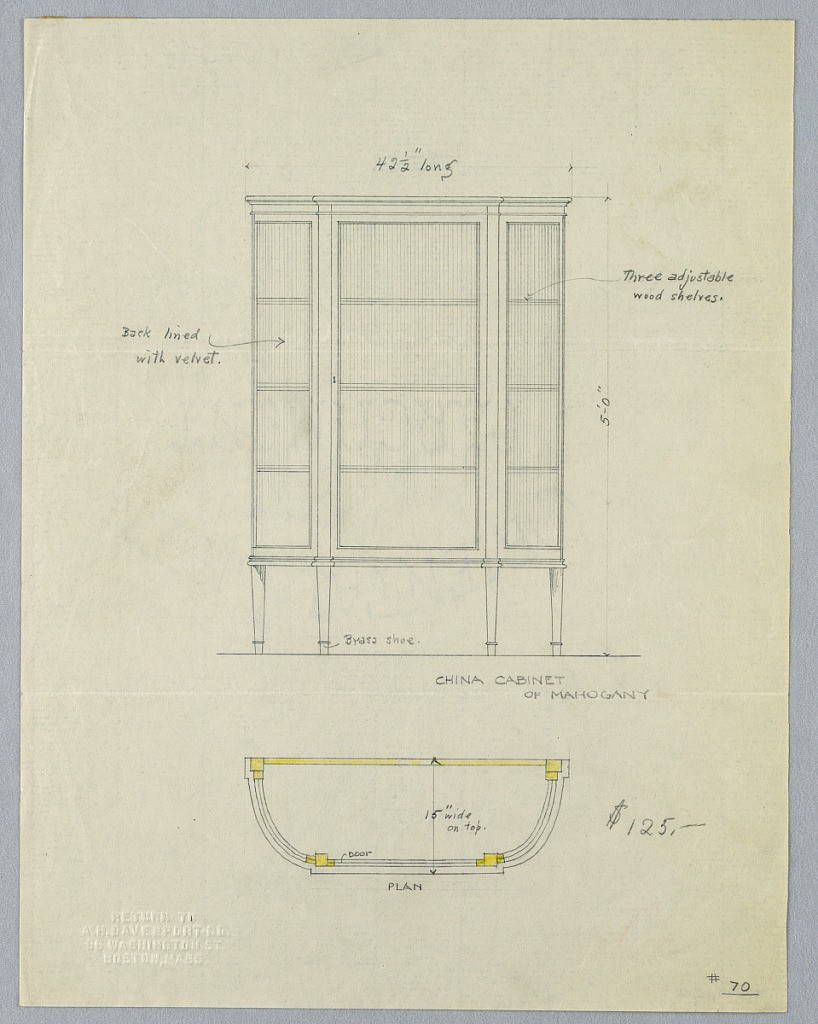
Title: Design for China Cabinet of Mahogany in Elevation and Plan
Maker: A.N. Davenport Co.
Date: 1900–05
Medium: Graphite and yellow color pencil on thin cream paper
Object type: Drawing
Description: Elevation: rectangular tri-partite front with glass door and 3 shelves raised on 4 straight tapering legs.  Plan: semi-circular cabinet top with flattened central front with details indicated in yellow color pencil.